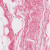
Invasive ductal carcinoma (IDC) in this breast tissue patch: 0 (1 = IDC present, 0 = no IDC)